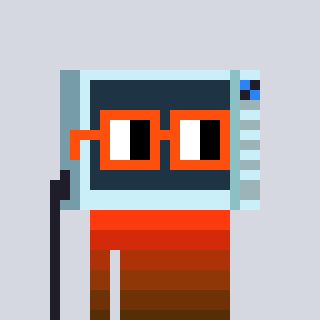
a pixel art character with square orange glasses, a microwave-shaped head and a grayscale-colored body on a cool background